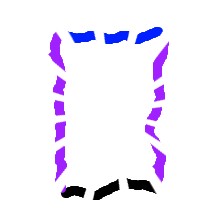
Shape: rectangle